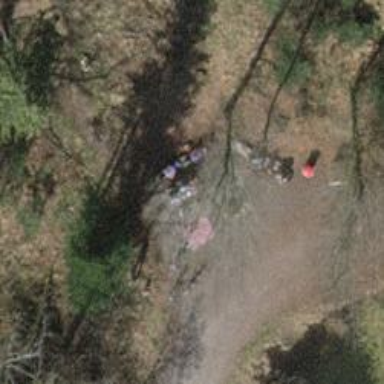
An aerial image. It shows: Picnic site for tourists.